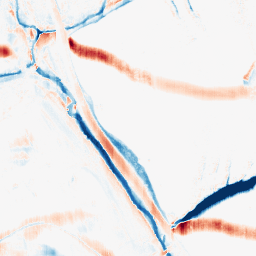
Category: morphological
Decomposition family: morphological_rect
Decomposition parameters: operation: average
width: 5
height: 20
Upsampling method: cubic_catmull_rom
Upsampling parameters: scale: 8
Upsampling scale: 8